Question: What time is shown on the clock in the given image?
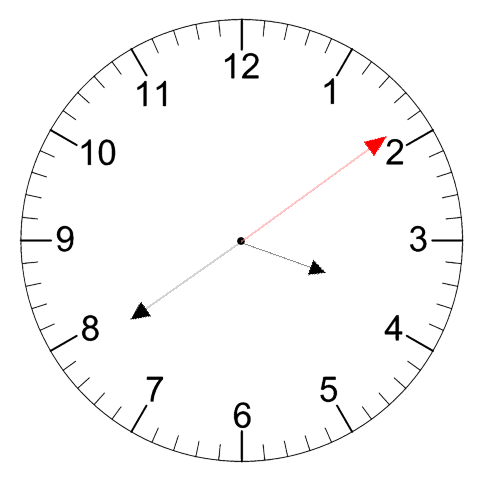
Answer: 03:39:09